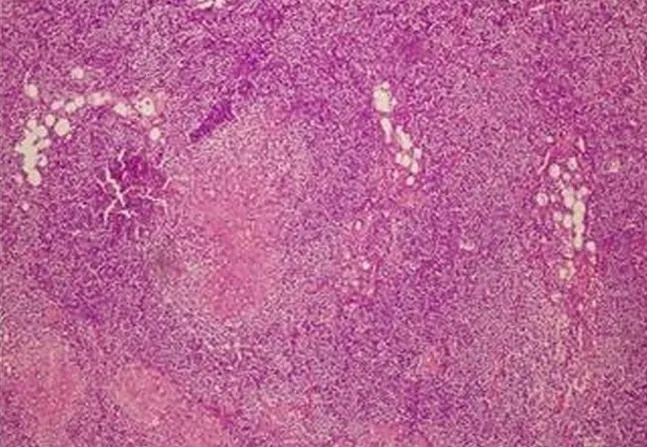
Histological examination of biopsy specimen shows epithelioid cell granulomas, Langhans' type multinucleated giant cells, and caseous necrosis. Magnification x100 (Hematoxylin and eosin stain staining).
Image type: pathology (h&e)